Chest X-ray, PA view. Patient: 58 years old, sex M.
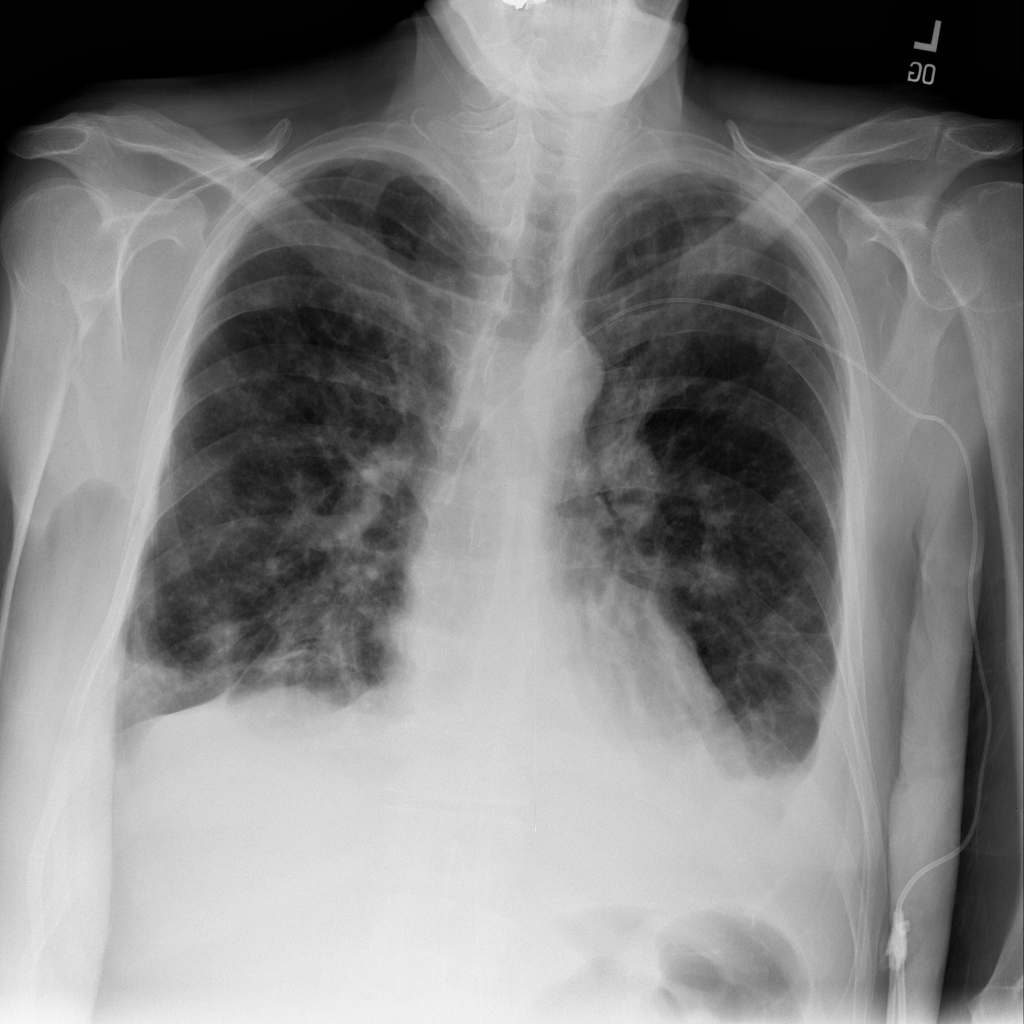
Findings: Effusion, Infiltration, Nodule